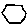
Label: hexagon